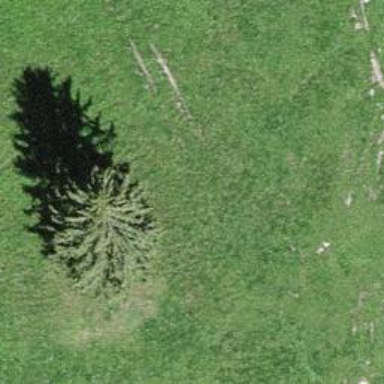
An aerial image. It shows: Evergreen needle-leaved tree.